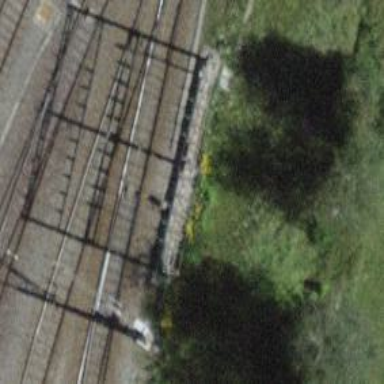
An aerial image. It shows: Railway switch.